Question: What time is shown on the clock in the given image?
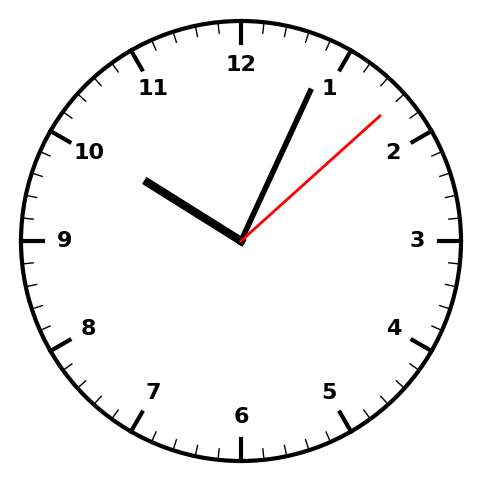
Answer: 10:04:08